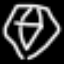
Label: diamond